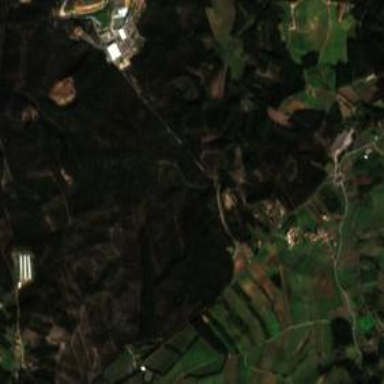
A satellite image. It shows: Forest mainly consisting of broadleaved trees that are evergreen.